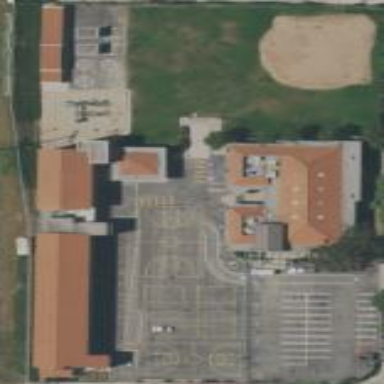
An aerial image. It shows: School.